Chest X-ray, AP view. Patient: 47 years old, sex F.
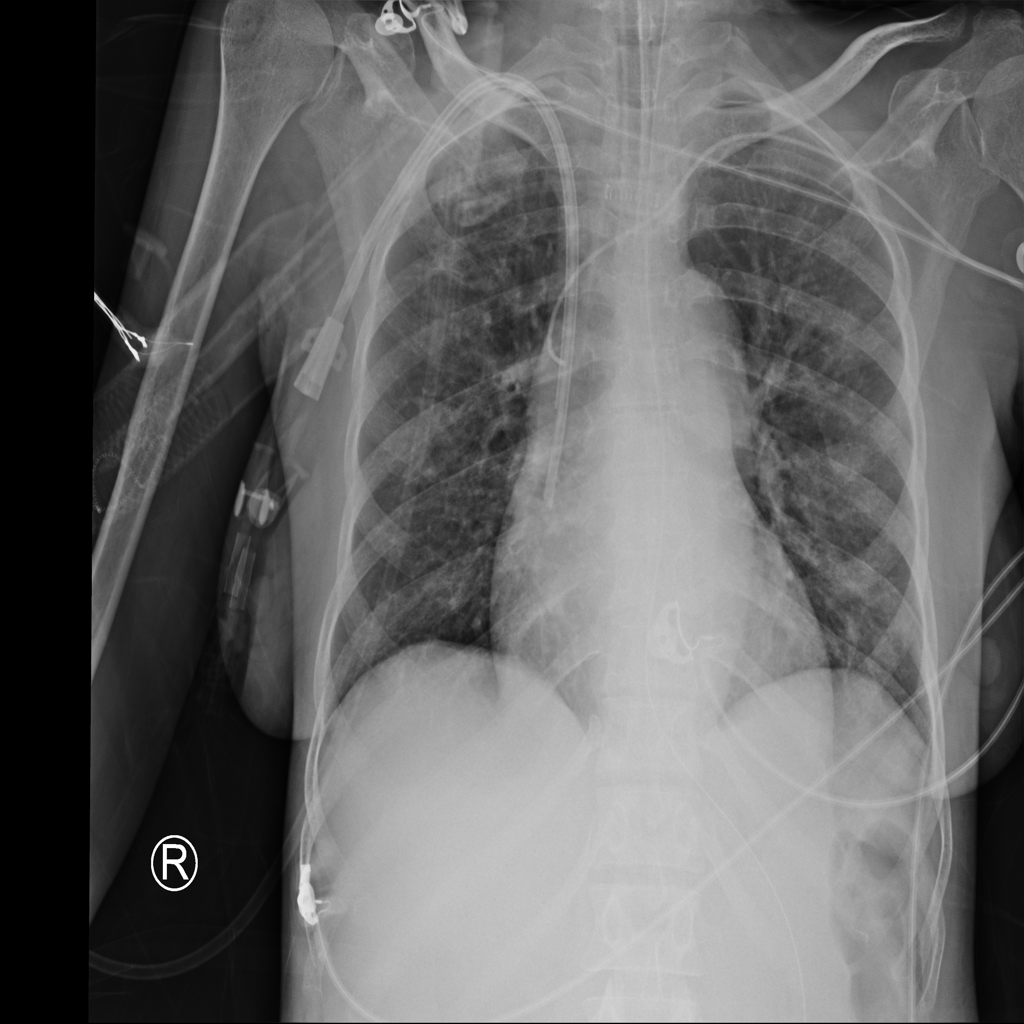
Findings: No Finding